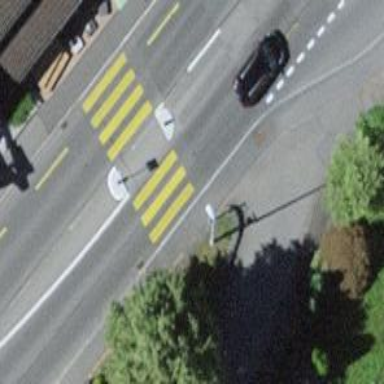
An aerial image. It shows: Pedestrian crossing with zebra markings on the footway.